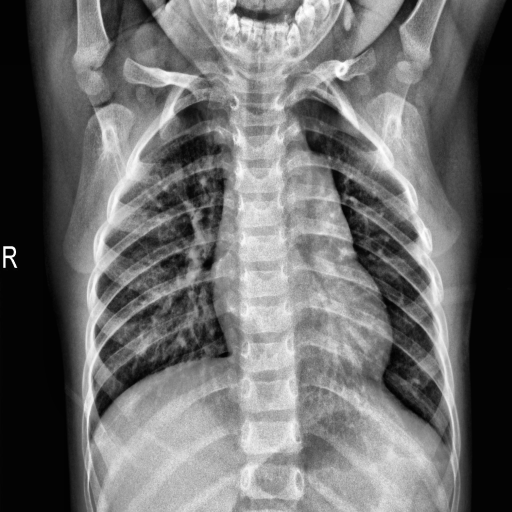
Finding: NORMAL